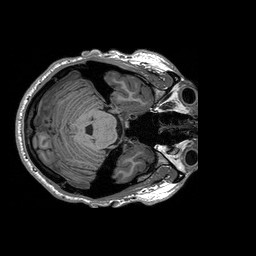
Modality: T1w
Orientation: coronal
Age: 27
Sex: male